Question: I would like to create an app bar like the one in the image below with XAML if possible, can this be achieved? In I'm also wondering if it is possible for an app bar to open when the user taps or clicks the 3 dots:

'''
<Page
x:Name="pageRoot"
x:Class="Exits_Expert_London_Lite.Lines_and_Stations.WC.Bank__WC_"
DataContext="{Binding DefaultViewModel, RelativeSource={RelativeSource Self}}"
xmlns="http://schemas.microsoft.com/winfx/2006/xaml/presentation"
xmlns:x="http://schemas.microsoft.com/winfx/2006/xaml"
xmlns:local="using:Exits_Expert_London_Lite.Lines_and_Stations.WC"
xmlns:common="using:Exits_Expert_London_Lite.Common"
xmlns:d="http://schemas.microsoft.com/expression/blend/2008"
xmlns:mc="http://schemas.openxmlformats.org/markup-compatibility/2006"
xmlns:q42controls="using:Q42.WinRT.Controls"
mc:Ignorable="d">
<Page.Resources>
<x:String x:Key="ChevronGlyph">&#xE26B;</x:String>
</Page.Resources>
<!--
This grid acts as a root panel for the page.
-->
<Grid Background="Black">
<Grid.ChildrenTransitions>
<TransitionCollection>
<EntranceThemeTransition/>
</TransitionCollection>
</Grid.ChildrenTransitions>
<Grid Name="CustomAppBarRoot" HorizontalAlignment="Stretch" VerticalAlignment="Bottom" Loaded="CustomAppBarRoot_OnLoaded"
ManipulationMode="TranslateY"
ManipulationDelta="CustomAppBarRoot_OnManipulationDelta"
ManipulationCompleted="CustomAppBarRoot_OnManipulationCompleted"
Tapped="CustomAppBarRoot_OnTapped">
<Grid.RenderTransform>
<TranslateTransform X="0" Y="0"/>
</Grid.RenderTransform>
<Grid.Background>
<SolidColorBrush Color="Black" Opacity="0.5"></SolidColorBrush>
</Grid.Background>
<Grid.RowDefinitions>
<RowDefinition Height="Auto"/>
<RowDefinition Height="*"/>
</Grid.RowDefinitions>
<TextBlock Name="DotsTextBlock" FontSize="28" Text="..." HorizontalAlignment="Right" VerticalAlignment="Top"
Margin="0 0 15 0" Tapped="DotsTextBlock_OnTapped" Width="50" Height="50" TextAlignment="Center">
<TextBlock.RenderTransform>
<TranslateTransform Y="0" X="11"/>
</TextBlock.RenderTransform>
</TextBlock>
<StackPanel Name="ButtonsStackPanel" Grid.Row="1" Orientation="Horizontal">
<AppBarButton Label="tfg" Icon="Add"/>
<AppBarButton Label="tfg" Icon="Add"/>
</StackPanel>
</Grid>
<Hub>
<Hub.Header>
<!-- Back button and page title -->
<Grid>
<Grid.ColumnDefinitions>
<ColumnDefinition Width="80"/>
<ColumnDefinition Width="*"/>
</Grid.ColumnDefinitions>
<Button x:Name="backButton" Margin="-1,-1,39,0" Command="{Binding NavigationHelper.GoBackCommand, ElementName=pageRoot}"
Style="{StaticResource NavigationBackButtonNormalStyle}"
VerticalAlignment="Top"
AutomationProperties.Name="Back"
AutomationProperties.AutomationId="BackButton"
AutomationProperties.ItemType="Navigation Button"/>
<TextBlock x:Name="pageTitle" Text="Bank" Style="{StaticResource HeaderTextBlockStyle}" Grid.Column="1"
IsHitTestVisible="false" TextWrapping="NoWrap" VerticalAlignment="Top" Foreground="#FF66CCCC"/>
</Grid>
</Hub.Header>
<HubSection Width="800" Padding="40,50,0,0">
<HubSection.Header>
<StackPanel>
<TextBlock Text="hub section 1" Style="{StaticResource HeaderTextBlockStyle}" Foreground="#FF66CCCC" Margin="0,0,0,5"/>
</StackPanel>
</HubSection.Header>
<DataTemplate>
<Grid>
<StackPanel>
<TextBlock Style="{StaticResource SubheaderTextBlockStyle}" Margin="0,0,0,5" TextWrapping="Wrap">
<Run Text="Hello World" Foreground="#FFFFCC00"/>
</TextBlock>
</StackPanel>
</Grid>
</DataTemplate>
</HubSection>
</Hub>
</Grid>
</Page>
'''
'''
using Exits_Expert_London_Lite.Common;
using System;
using System.Collections.Generic;
using System.IO;
using System.Linq;
using Windows.Foundation;
using Windows.Foundation.Collections;
using Windows.UI.Xaml;
using Windows.UI.Xaml.Controls;
using Windows.UI.Xaml.Controls.Primitives;
using Windows.UI.Xaml.Data;
using Windows.UI.Xaml.Input;
using Windows.UI.Xaml.Media;
using Windows.UI.Xaml.Media.Animation;
using Windows.UI.Xaml.Navigation;
namespace Exits_Expert_London_Lite.Lines_and_Stations.WC
{
/// <summary>
/// A page that displays a grouped collection of items.
/// </summary>
public sealed partial class Bank__WC_ : Page
{
private NavigationHelper navigationHelper;
private ObservableDictionary defaultViewModel = new ObservableDictionary();
/// <summary>
/// This can be changed to a strongly typed view model.
/// </summary>
public ObservableDictionary DefaultViewModel
{
get { return this.defaultViewModel; }
}
/// <summary>
/// NavigationHelper is used on each page to aid in navigation and
/// process lifetime management
/// </summary>
public NavigationHelper NavigationHelper
{
get { return this.navigationHelper; }
}
public Bank__WC_()
{
this.InitializeComponent();
this.navigationHelper = new NavigationHelper(this);
this.navigationHelper.LoadState += navigationHelper_LoadState;
this.Tapped += Page_OnTapped;
}
#region custom app bar
private Storyboard hideCustomAppBarStoryboard;
private Storyboard showCustomAppBarStoryboard;
private Size appBarSize;
private Size appBarButtonsSize;
private bool isAppBarShown = false;
private void CustomAppBarRoot_OnLoaded(object sender, RoutedEventArgs e)
{
appBarSize = new Size(CustomAppBarRoot.ActualWidth, CustomAppBarRoot.ActualHeight);
appBarButtonsSize = new Size(ButtonsStackPanel.ActualWidth, ButtonsStackPanel.ActualHeight);
InitializeStoryboards();
HideCustomAppBar();
}
private void ShowCustomAppBar()
{
isAppBarShown = true;
showCustomAppBarStoryboard.Begin();
}
private void HideCustomAppBar()
{
isAppBarShown = false;
hideCustomAppBarStoryboard.Begin();
}
private void DotsTextBlock_OnTapped(object sender, TappedRoutedEventArgs e)
{
if (isAppBarShown)
HideCustomAppBar();
else
ShowCustomAppBar();
}
private void Page_OnTapped(object sender, TappedRoutedEventArgs tappedRoutedEventArgs)
{
if (isAppBarShown)
HideCustomAppBar();
}
private void InitializeStoryboards()
{
hideCustomAppBarStoryboard = new Storyboard();
showCustomAppBarStoryboard = new Storyboard();
var showDoubleAnimation = new DoubleAnimation()
{
EasingFunction = new CircleEase() { EasingMode = EasingMode.EaseInOut },
To = 0,
Duration = new Duration(TimeSpan.FromMilliseconds(200))
};
var hideDoubleAnimation = new DoubleAnimation()
{
EasingFunction = new CubicEase() { EasingMode = EasingMode.EaseInOut },
To = appBarButtonsSize.Height,
Duration = new Duration(TimeSpan.FromMilliseconds(200))
};
hideCustomAppBarStoryboard.Children.Add(hideDoubleAnimation);
showCustomAppBarStoryboard.Children.Add(showDoubleAnimation);
Storyboard.SetTarget(hideCustomAppBarStoryboard, CustomAppBarRoot);
Storyboard.SetTarget(showCustomAppBarStoryboard, CustomAppBarRoot);
Storyboard.SetTargetProperty(showCustomAppBarStoryboard, "(UIElement.RenderTransform).(TranslateTransform.Y)");
Storyboard.SetTargetProperty(hideCustomAppBarStoryboard, "(UIElement.RenderTransform).(TranslateTransform.Y)");
}
#endregion
private void CustomAppBarRoot_OnManipulationDelta(object sender, ManipulationDeltaRoutedEventArgs e)
{
var translateTransform = (CustomAppBarRoot.RenderTransform as TranslateTransform);
double newY = e.Delta.Translation.Y + translateTransform.Y;
translateTransform.Y = Math.Max(0, Math.Min(newY, appBarButtonsSize.Height));
}
private void CustomAppBarRoot_OnManipulationCompleted(object sender, ManipulationCompletedRoutedEventArgs e)
{
if (!isAppBarShown)
ShowCustomAppBar();
else
HideCustomAppBar();
}
/// <summary>
/// Populates the page with content passed during navigation. Any saved state is also
/// provided when recreating a page from a prior session.
/// </summary>
/// <param name="sender">
/// The source of the event; typically <see cref="NavigationHelper"/>
/// </param>
/// <param name="e">Event data that provides both the navigation parameter passed to
/// <see cref="Frame.Navigate(Type, Object)"/> when this page was initially requested and
/// a dictionary of state preserved by this page during an earlier
/// session. The state will be null the first time a page is visited.</param>
private void navigationHelper_LoadState(object sender, LoadStateEventArgs e)
{
// TODO: Assign a collection of bindable groups to this.DefaultViewModel["Groups"]
}
#region NavigationHelper registration
/// The methods provided in this section are simply used to allow
/// NavigationHelper to respond to the page's navigation methods.
///
/// Page specific logic should be placed in event handlers for the
/// <see cref="GridCS.Common.NavigationHelper.LoadState"/>
/// and <see cref="GridCS.Common.NavigationHelper.SaveState"/>.
/// The navigation parameter is available in the LoadState method
/// in addition to page state preserved during an earlier session.
protected override void OnNavigatedTo(NavigationEventArgs e)
{
navigationHelper.OnNavigatedTo(e);
}
protected override void OnNavigatedFrom(NavigationEventArgs e)
{
navigationHelper.OnNavigatedFrom(e);
}
#endregion
}
}
'''
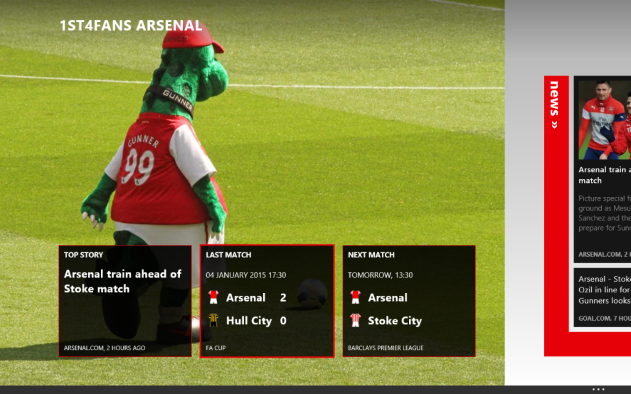
Answer: There's no way to create such 'AppBar' without custom controls on Windows 8.1. If you want to code it fast (although it's not reusable solution) you can create 'Grid' element (which would act as 'AppBar') as last child of "root" 'Grid' with 'VerticalAlingment=Bottom, HorizontalAlingment=Stretch' and animate '(RenderTransform).(TranslateTransform.Y)' (or some 'PointAnimation') with some UI logic.
EDIT: example (just example, in real application this should be refactored, improved etc. etc.)
XAML:
'''
<Page
x:Class="CustomAppBar.MainPage"
xmlns="http://schemas.microsoft.com/winfx/2006/xaml/presentation"
xmlns:x="http://schemas.microsoft.com/winfx/2006/xaml"
xmlns:local="using:CustomAppBar"
xmlns:d="http://schemas.microsoft.com/expression/blend/2008"
xmlns:mc="http://schemas.openxmlformats.org/markup-compatibility/2006"
mc:Ignorable="d">
<Grid Background="{ThemeResource ApplicationPageBackgroundThemeBrush}">
<Grid Name="CustomAppBarRoot" HorizontalAlignment="Stretch" VerticalAlignment="Bottom" Loaded="CustomAppBarRoot_OnLoaded"
ManipulationMode="TranslateY"
ManipulationDelta="CustomAppBarRoot_OnManipulationDelta"
ManipulationCompleted="CustomAppBarRoot_OnManipulationCompleted"
Tapped="CustomAppBarRoot_OnTapped">
<Grid.RenderTransform>
<TranslateTransform X="0" Y="0"/>
</Grid.RenderTransform>
<Grid.Background>
<SolidColorBrush Color="Black" Opacity="0.5"></SolidColorBrush>
</Grid.Background>
<Grid.RowDefinitions>
<RowDefinition Height="Auto"/>
<RowDefinition Height="*"/>
</Grid.RowDefinitions>
<TextBlock Name="DotsTextBlock" FontSize="28" Text="..." HorizontalAlignment="Right" VerticalAlignment="Top"
Margin="0 0 15 0" Tapped="DotsTextBlock_OnTapped" Width="50" Height="50" TextAlignment="Center">
<TextBlock.RenderTransform>
<TranslateTransform Y="0" X="11"/>
</TextBlock.RenderTransform>
</TextBlock>
<StackPanel Name="ButtonsStackPanel" Grid.Row="1" Orientation="Horizontal">
<AppBarButton Label="tfg" Icon="Add"/>
<AppBarButton Label="tfg" Icon="Add"/>
</StackPanel>
</Grid>
</Grid>
'''
Code-behind:
'''
public sealed partial class MainPage : Page
{
public MainPage()
{
this.InitializeComponent();
this.Tapped += Page_OnTapped;
}
private void Page_OnTapped(object sender, TappedRoutedEventArgs tappedRoutedEventArgs)
{
if ( isAppBarShown )
HideCustomAppBar();
}
#region custom app bar
private Storyboard hideCustomAppBarStoryboard;
private Storyboard showCustomAppBarStoryboard;
private Size appBarSize;
private Size appBarButtonsSize;
private bool isAppBarShown = true;
private void CustomAppBarRoot_OnLoaded(object sender, RoutedEventArgs e)
{
appBarSize = new Size(CustomAppBarRoot.ActualWidth, CustomAppBarRoot.ActualHeight);
appBarButtonsSize = new Size(ButtonsStackPanel.ActualWidth, ButtonsStackPanel.ActualHeight);
InitializeStoryboards();
HideCustomAppBar();
}
private void ShowCustomAppBar()
{
isAppBarShown = true;
showCustomAppBarStoryboard.Begin();
}
private void HideCustomAppBar()
{
isAppBarShown = false;
hideCustomAppBarStoryboard.Begin();
}
private void DotsTextBlock_OnTapped(object sender, TappedRoutedEventArgs e)
{
if (isAppBarShown)
HideCustomAppBar();
else
ShowCustomAppBar();
}
private void InitializeStoryboards()
{
hideCustomAppBarStoryboard = new Storyboard();
showCustomAppBarStoryboard = new Storyboard();
var showDoubleAnimation = new DoubleAnimation()
{
EasingFunction = new CircleEase() {EasingMode = EasingMode.EaseInOut},
To = 0,
Duration = new Duration(TimeSpan.FromMilliseconds(200))
};
var hideDoubleAnimation = new DoubleAnimation()
{
EasingFunction = new CubicEase() {EasingMode = EasingMode.EaseInOut},
To = appBarButtonsSize.Height,
Duration = new Duration(TimeSpan.FromMilliseconds(200))
};
hideCustomAppBarStoryboard.Children.Add(hideDoubleAnimation);
showCustomAppBarStoryboard.Children.Add(showDoubleAnimation);
Storyboard.SetTarget(hideCustomAppBarStoryboard, CustomAppBarRoot);
Storyboard.SetTarget(showCustomAppBarStoryboard, CustomAppBarRoot);
Storyboard.SetTargetProperty(showCustomAppBarStoryboard, "(UIElement.RenderTransform).(TranslateTransform.Y)");
Storyboard.SetTargetProperty(hideCustomAppBarStoryboard, "(UIElement.RenderTransform).(TranslateTransform.Y)");
}
#endregion
private void CustomAppBarRoot_OnManipulationDelta(object sender, ManipulationDeltaRoutedEventArgs e)
{
var translateTransform = (CustomAppBarRoot.RenderTransform as TranslateTransform);
double newY = e.Delta.Translation.Y + translateTransform.Y;
translateTransform.Y = Math.Max(0, Math.Min(newY, appBarButtonsSize.Height));
}
private void CustomAppBarRoot_OnManipulationCompleted(object sender, ManipulationCompletedRoutedEventArgs e)
{
// if small appbar-position changes are made app bar should back to previous position, just like in windows phone
if (Math.Abs(e.Cumulative.Translation.Y) < 20)
isAppBarShown = !isAppBarShown;
if (!isAppBarShown)
ShowCustomAppBar();
else
HideCustomAppBar();
}
private void CustomAppBarRoot_OnTapped(object sender, TappedRoutedEventArgs e)
{
e.Handled = true; // prevents raising Page.Tapped event so appbar won't be closed on AppBar-area tap
}
}
'''
Take in mind that above example is just "Proof-of-concept" - UI need to be improved.